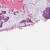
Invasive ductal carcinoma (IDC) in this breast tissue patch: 1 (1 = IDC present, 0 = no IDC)